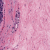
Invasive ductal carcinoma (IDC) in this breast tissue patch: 0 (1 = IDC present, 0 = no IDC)